Aerial crown-view tile of a tropical tree (Barro Colorado Island, Panama), acquired 20250715:
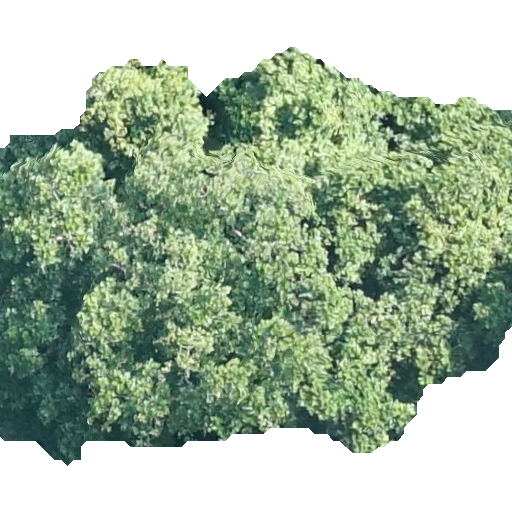
Species: Anacardium excelsum
GBIF accepted scientific name: Anacardium excelsum
Crown area: 287.596 m²